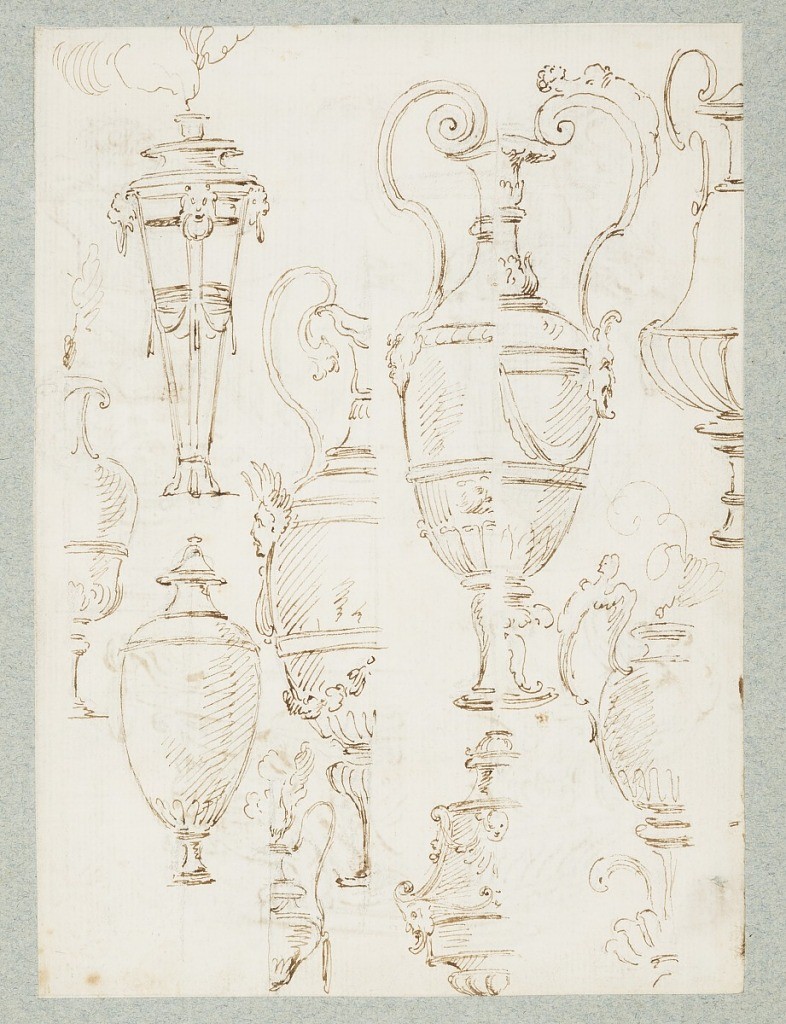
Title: Sketches of Nine Urns, One with Alternate Suggestions
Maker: Gilles-Marie Oppenord, French, 1672–1742
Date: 1692–99
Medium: Pencil, pen and brown ink
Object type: Album page
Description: Vertical rectangle.

Recto: Sketches of eight quasi-classical urns and one tripod. One urn is shown complete, the others, half only.

Verso: Two urns, one in the form of a pitcher, with water issuing from a duck's bill. Below, a sculptured basin, with alternate suggestion.

One sheet of paper drawn on recto and verso, mounted onto an album page with window cutout to see verso.